Aerial crown-view tile of a tropical tree (Barro Colorado Island, Panama), acquired 20240813:
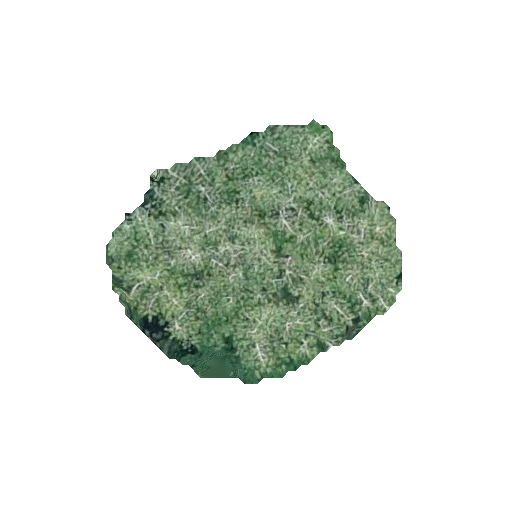
Species: Virola surinamensis
GBIF accepted scientific name: Virola surinamensis
Crown area: 81.129 m²